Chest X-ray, PA view. Patient: 48 years old, sex F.
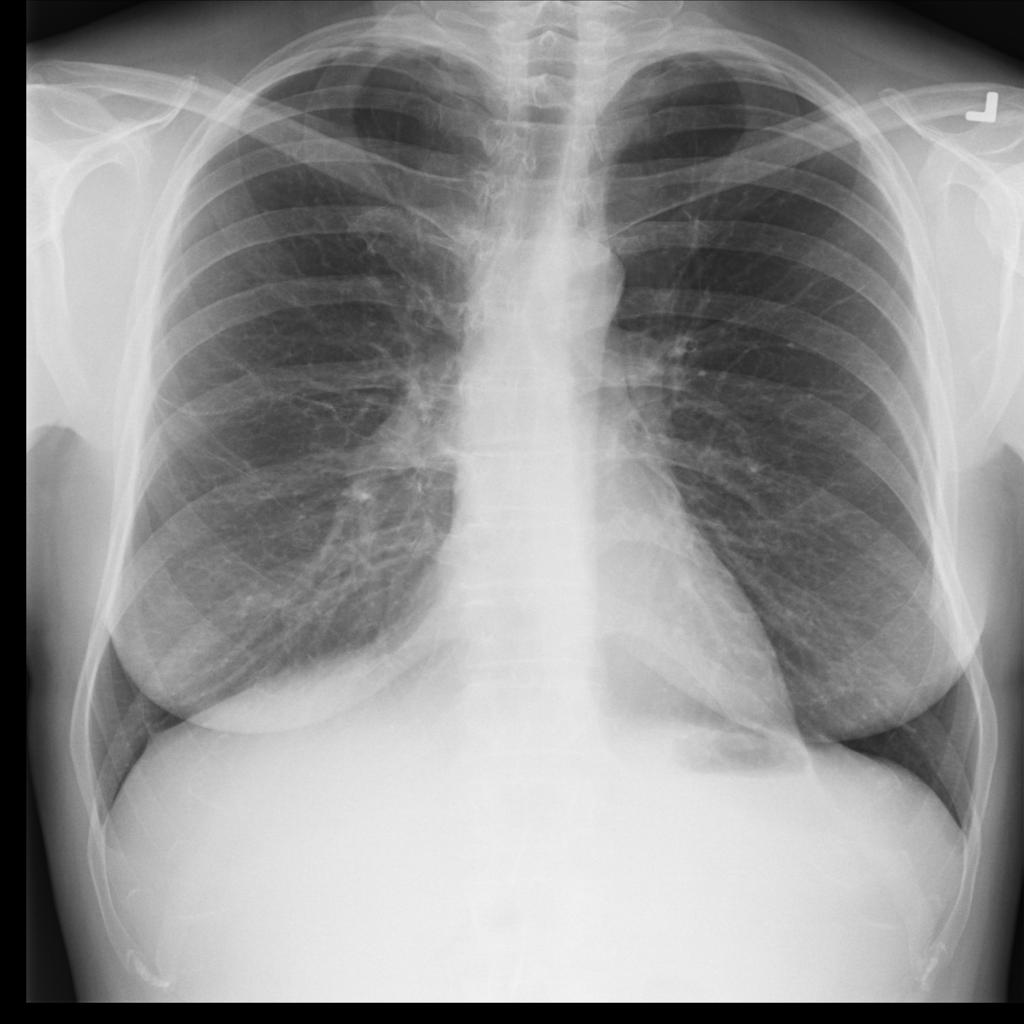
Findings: No Finding